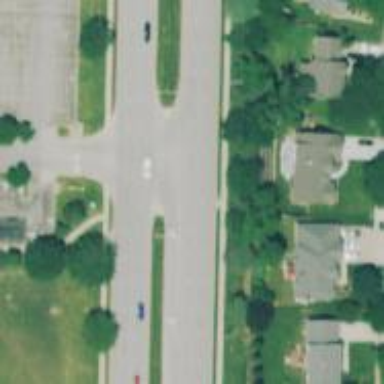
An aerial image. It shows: Dash road marking.